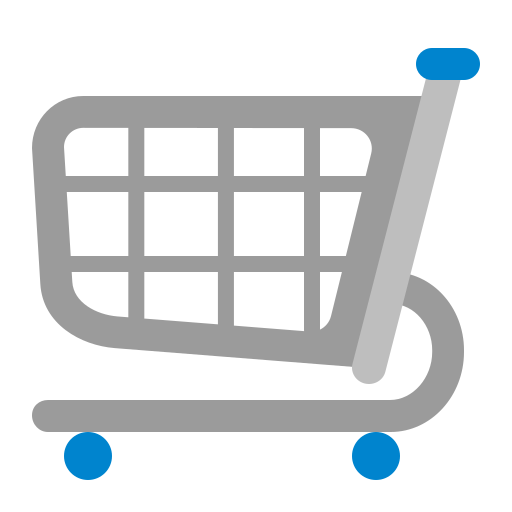
shopping cart flat